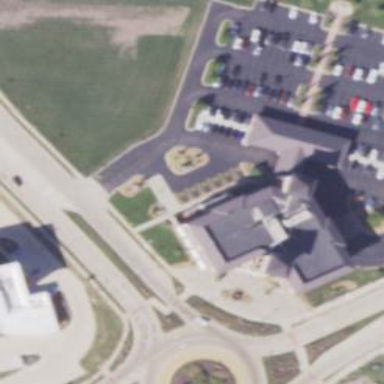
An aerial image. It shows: Office building.